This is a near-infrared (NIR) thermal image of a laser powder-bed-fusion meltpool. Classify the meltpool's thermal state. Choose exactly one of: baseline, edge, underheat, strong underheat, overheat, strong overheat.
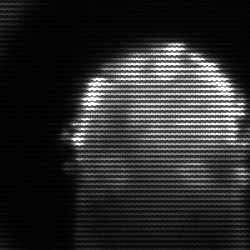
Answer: baseline